Question: I need to create an image gallery, in which the individual images are irregular triangles (emphasis on irregular).
I found limited examples on how to achieve triangle images via html and css, without modifying the images themselves. One example I found in this CodePen <URL> was a step in the right direction, but looking at it, I can't find a way to make the images irregular triangles.
The result I am trying to achieve is this:

'''
<div class='pageOption'>
<a href='#' class='option'>
<img src='~/images/team/pic_paggas/A.png'>
</a>
<a href='#' class='option'>
<img src='~/images/team/pic_paggas/D.png'>
</a>
</div>
'''
This is the basic HTML I will be using and the CSS is:
'''
.pageOption {
overflow: hidden;
position: relative;
margin: 0 auto;
width: 40em;
height: 27em;
}
.option, .option img {
width: 100%;
height: 100%;
}
.option {
overflow: hidden;
position: absolute;
transform: skewX(-55.98deg);
}
.option:first-child {
left: -.25em;
transform-origin: 100% 0;
}
.option:last-child {
right: -.25em;
transform-origin: 0 100%;
}
.option img {
opacity: .75;
transition: .5s;
}
.option img:hover {
opacity: 1;
}
.option img, .option:after {
transform: skewX(55.98deg);
transform-origin: inherit;
}
'''
Mind that the HTML and CSS I have may not be the optimal for my problem. I think the shape of the images I am using (rectangular) have something to do with this.
Would be better if the solution is better supported across browsers.
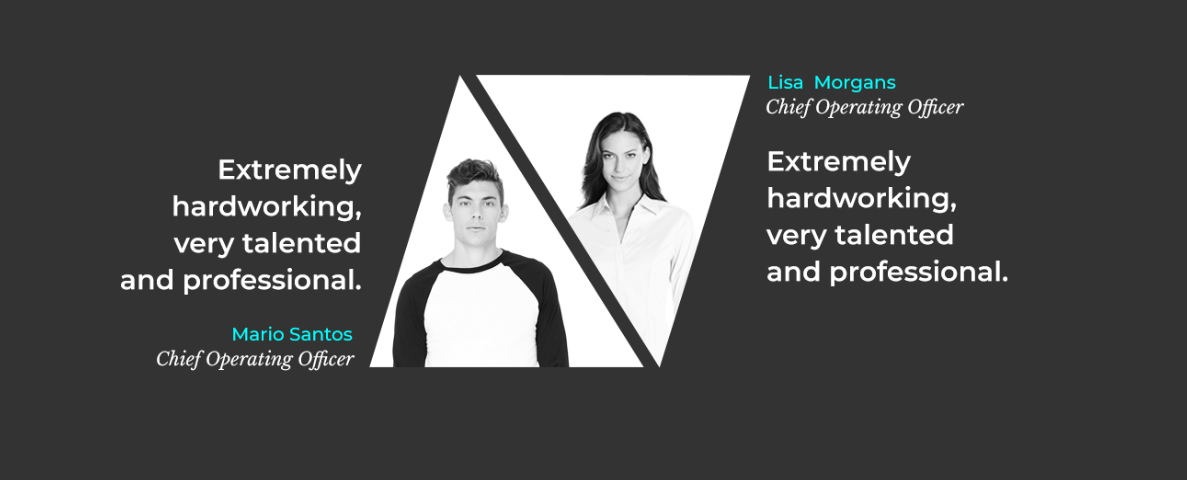
Answer: You can do it with skew like below if you cannot use clip-path:
'''
.box {
overflow: hidden;
width: 200px;
height: 200px;
display:inline-block;
}
.triangle {
width: 100%;
height: 100%;
transform: skewX(-20deg) skewY(45deg); /* 27deg instead of 20deg to have a regular triangle */
transform-origin: bottom left;
overflow: hidden;
background-size:0 0;
}
.triangle.bottom {
transform-origin: top right;
}
.triangle:before {
content: "";
display: block;
width: inherit;
height: inherit;
background-image: inherit;
background-size:cover;
background-position:center;
transform: skewY(-45deg) skewX(20deg); /* We invert order AND signs*/
transform-origin: inherit;
}
.triangle:hover {
filter:grayscale(100%);
}
.adjust {
margin-left:-120px;
}
body {
background:#f2f2f2;
}
'''
'''
<div class="box">
<div class="triangle" style="background-image:url(https://picsum.photos/id/155/1000/800)"></div>
</div>
<div class="box adjust">
<div class="triangle bottom" style="background-image:url(https://picsum.photos/id/159/1000/800)"></div>
</div>
'''